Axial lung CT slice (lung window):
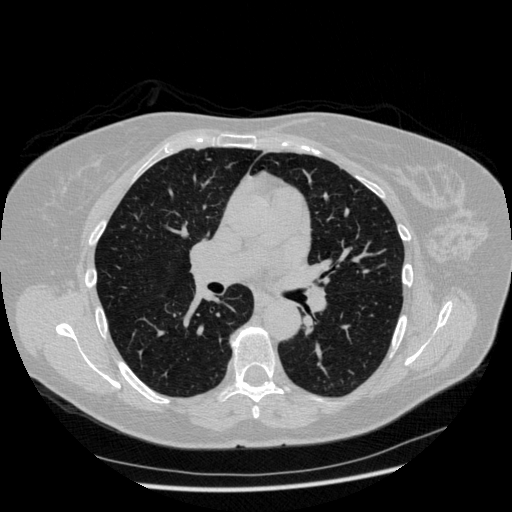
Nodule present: no